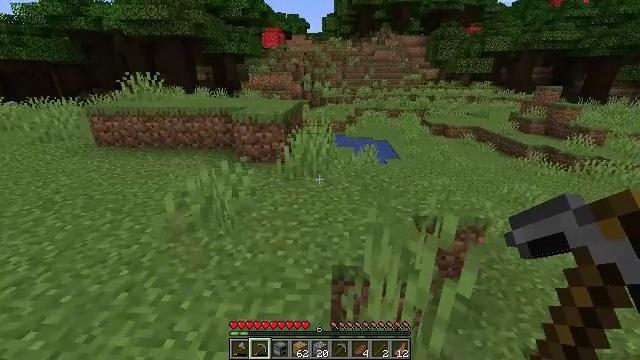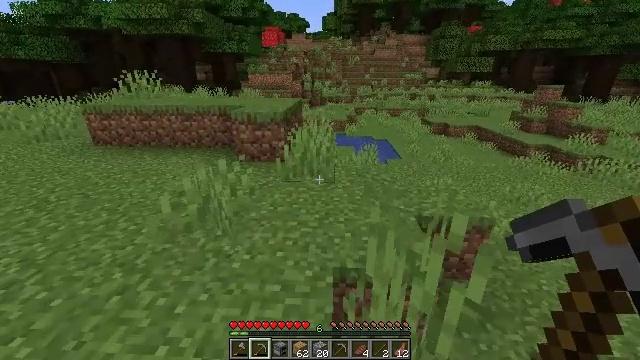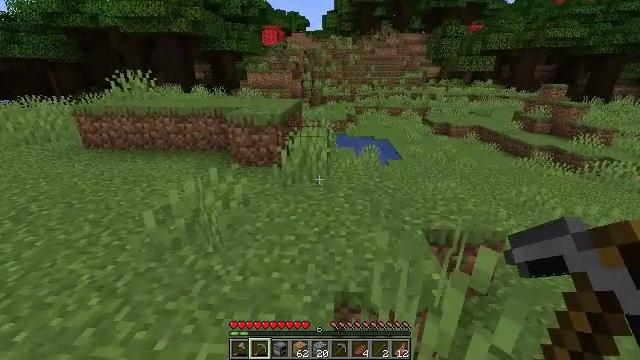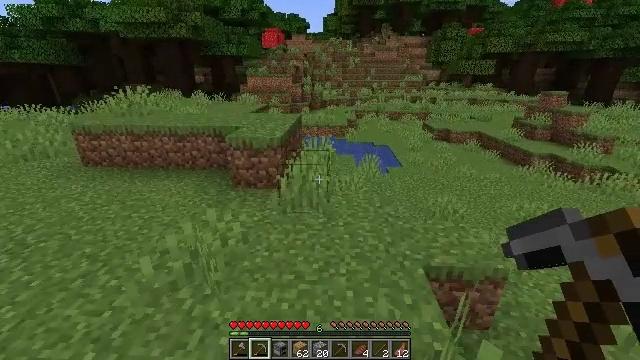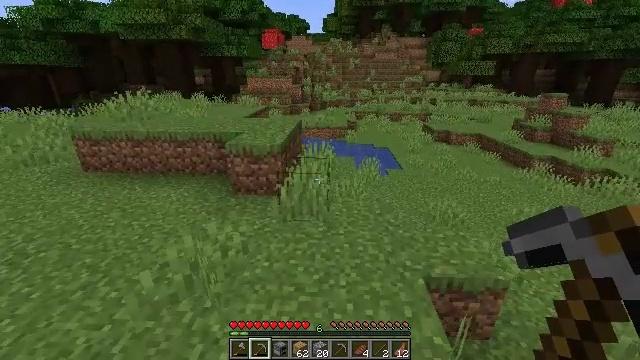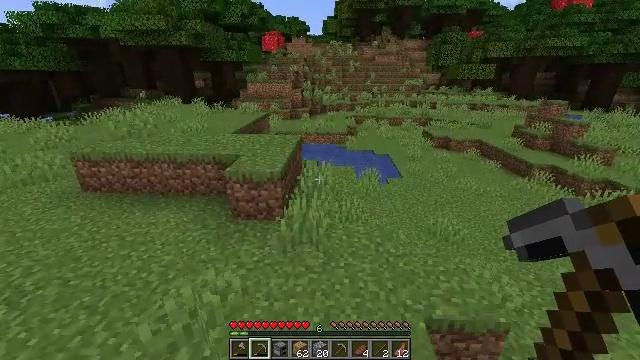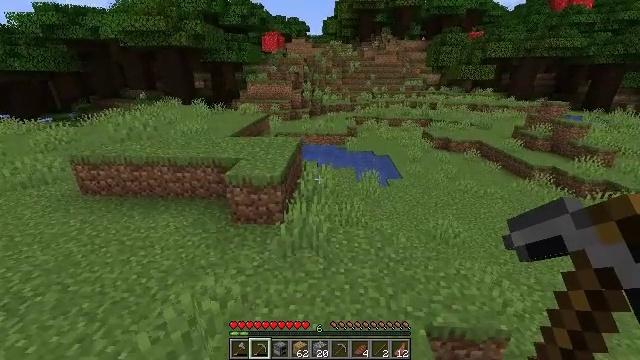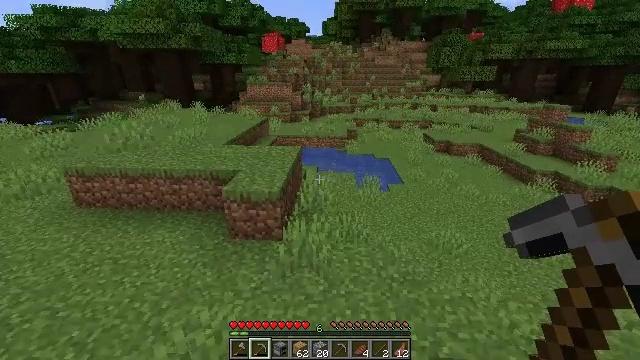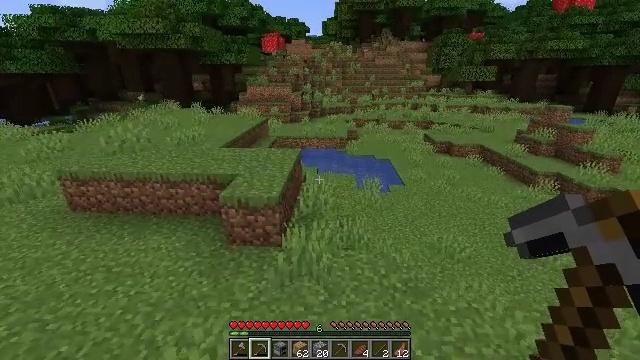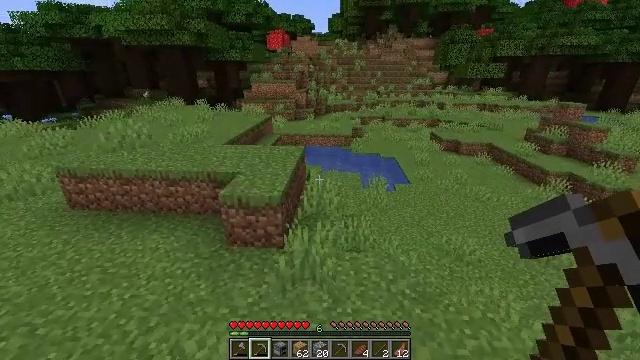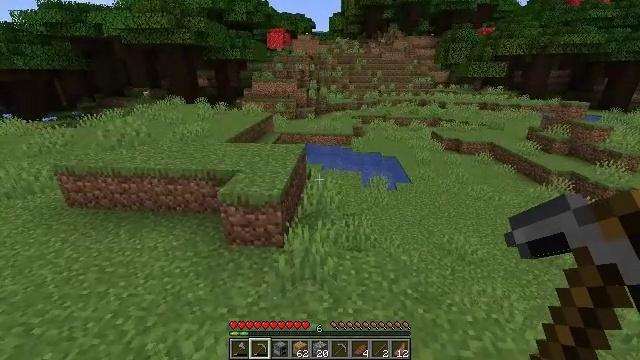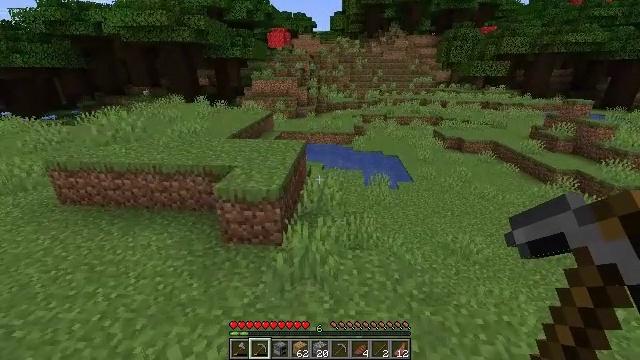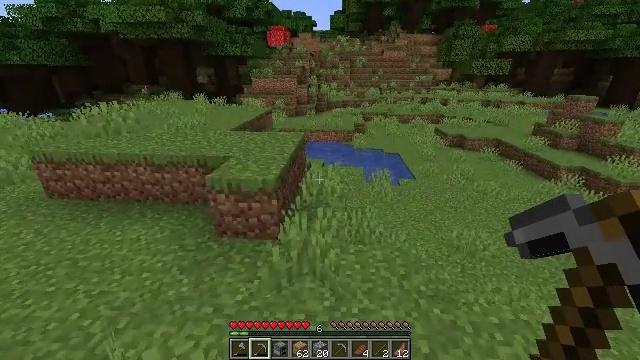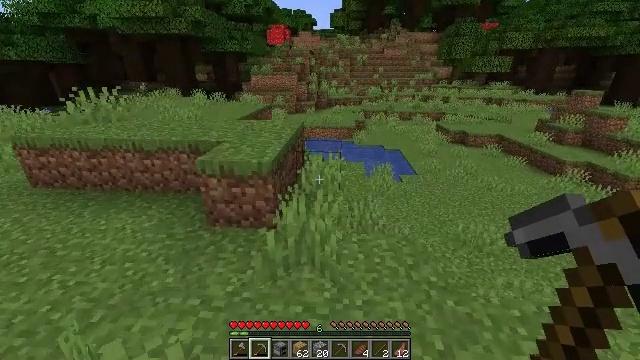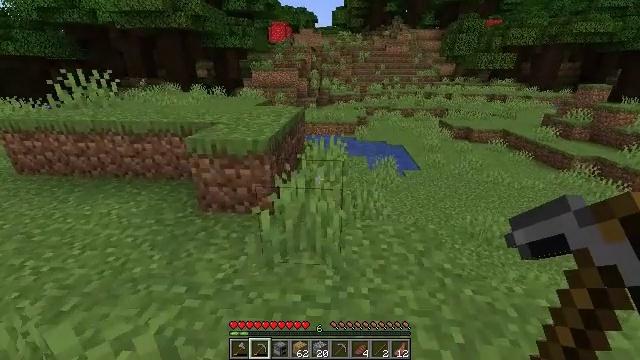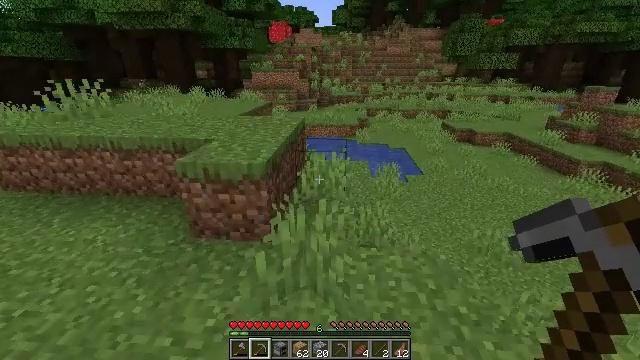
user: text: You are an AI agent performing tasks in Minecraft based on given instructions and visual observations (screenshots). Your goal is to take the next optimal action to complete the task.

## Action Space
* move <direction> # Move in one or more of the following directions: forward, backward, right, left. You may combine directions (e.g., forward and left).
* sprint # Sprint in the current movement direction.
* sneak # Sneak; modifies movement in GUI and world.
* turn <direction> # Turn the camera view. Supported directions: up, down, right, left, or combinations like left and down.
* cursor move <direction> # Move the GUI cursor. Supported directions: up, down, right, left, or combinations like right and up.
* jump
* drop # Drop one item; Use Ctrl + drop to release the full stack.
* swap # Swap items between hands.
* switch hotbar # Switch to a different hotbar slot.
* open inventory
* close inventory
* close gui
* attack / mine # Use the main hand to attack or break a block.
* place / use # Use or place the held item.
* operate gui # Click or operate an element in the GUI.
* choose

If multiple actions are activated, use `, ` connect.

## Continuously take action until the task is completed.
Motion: motion action
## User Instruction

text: Break the dead bush for sticks.
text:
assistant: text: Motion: move forward, jump
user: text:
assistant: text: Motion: move forward, jump
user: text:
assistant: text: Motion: move forward, jump
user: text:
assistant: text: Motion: move forward, jump
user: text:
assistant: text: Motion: move forward, jump
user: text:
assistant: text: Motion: move forward, jump
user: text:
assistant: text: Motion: move forward, jump
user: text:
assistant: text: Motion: move forward, jump
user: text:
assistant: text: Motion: move forward, turn left, jump
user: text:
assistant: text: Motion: move forward, jump
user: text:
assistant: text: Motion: move forward, jump
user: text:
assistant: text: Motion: move forward, jump
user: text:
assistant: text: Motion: move forward, jump
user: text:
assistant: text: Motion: move forward, jump
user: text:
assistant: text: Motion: move forward, jump
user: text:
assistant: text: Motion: move forward, jump
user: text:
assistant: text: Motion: move forward, jump
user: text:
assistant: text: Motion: move forward, jump
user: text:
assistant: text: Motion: move forward, jump
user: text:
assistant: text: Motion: move forward, jump
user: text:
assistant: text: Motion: move forward, jump
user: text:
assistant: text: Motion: move forward, jump
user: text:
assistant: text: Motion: move forward, jump
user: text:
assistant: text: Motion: move forward, jump
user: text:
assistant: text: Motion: move forward, jump
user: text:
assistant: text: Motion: move forward, jump
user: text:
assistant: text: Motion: move forward, turn left, jump
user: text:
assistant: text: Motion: move forward, turn left, jump
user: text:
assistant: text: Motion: move forward, turn left, jump
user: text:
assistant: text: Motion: move forward, turn left, jump